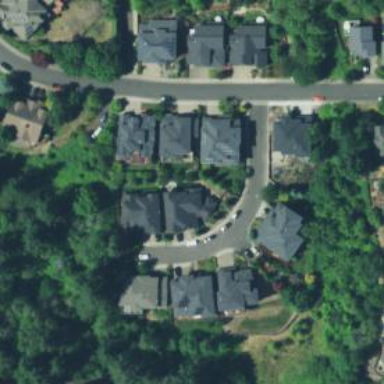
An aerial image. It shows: Residential road with sidewalk on the left side.